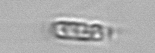
Label: Chaetoceros_throndsenii